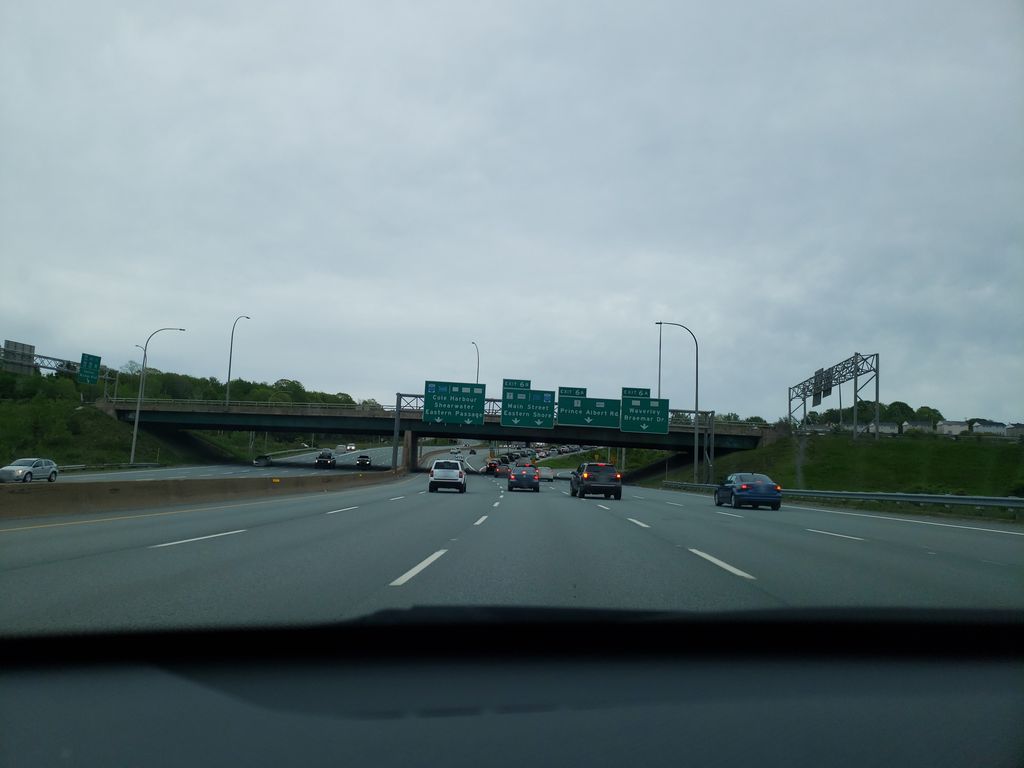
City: halifax